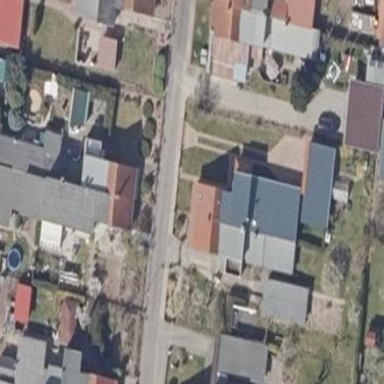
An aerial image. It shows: Simple house.